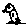
Label: bird